Question: I have a problem in javascript regarding appending of values to an element's innerHTML (specifically div element). The problem is, everytime I append a value to an element's innerHTML, the CSS style for the appended value does not show. For example, when I run this script:
'''
<script>
var content=<?php
echo json_encode("
<table>
<tr>
<td>HELLO</td>
</tr>
");
?>;
document.getElementById("div").innerHTML=content;
</script>
//followed by this script which appends values
//the script below does not show CSS style
<script>
var content=<?php
echo json_encode("
<tr>
<td>HI</td>
</tr>
</table>
");
?>;
document.getElementById("div").innerHTML+=content;
</script>
'''
I added this picture to further elaborate what I'm talking about.

The CSS style used in the image above:
'''
table
{
border-collapse:collapse;
width:100%;
}
th
{
background-color:#8a855f;
padding:3px;
text-transform:uppercase;
text-align:center;
border:1px solid #686440;
color:#edebdc;
}
td
{
background-color:#d1cebd;
padding:3px;
text-align:center;
border:1px solid #686440;
color:#686440;
}
'''
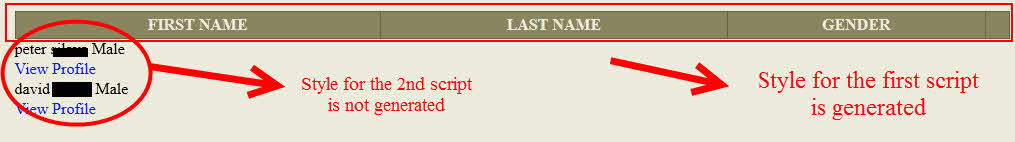
Answer: It is because it is automatically taking the closing '</table>' tag. See the console and check the Elements, you will get the problem.
I would suggest you to first append all the values in the 'var content' and then set that value as innerHTML of the div.
'''
<script>
var content=<?php
echo json_encode("
<table>
<tr>
<td>HELLO</td>
</tr>
");
?>;
</script>
//followed by this script which appends values
//the script below does not show CSS style
<script>
content +=<?php
echo json_encode("
<tr>
<td>HI</td>
</tr>
</table>
");
?>;
document.getElementById("div").innerHTML=content;
</script>
'''